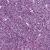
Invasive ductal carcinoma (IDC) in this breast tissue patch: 1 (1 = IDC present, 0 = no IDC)